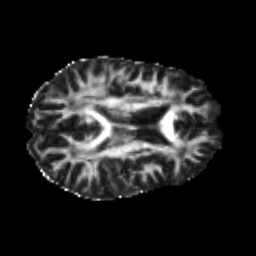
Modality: FA
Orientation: axial
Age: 24
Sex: male
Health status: healthy
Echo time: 0.074 s